Question: I'm trying to set up Sqlalchemy and am running into problems with setting up relationships between tables. Most likely it's misunderstanding on my part.
A table is set up like so. The important line is the one with two asterisks one either side, setting up the relationship to table "jobs."
'''
class Clocktime(Base):
"""Table for clockin/clockout values
ForeignKeys exist for Job and Employee
many to one -> employee
many to one -> job
"""
__tablename__ = "clocktimes"
id = Column(Integer, primary_key=True)
time_in = Column(DateTime)
time_out = Column(DateTime)
employee_id = Column(Integer, ForeignKey('employees.id'))
**job_id = Column(Integer, ForeignKey('jobs.id'))**
# employee = many to one relationship with Employee
# job = many to one relationship with Job
@property
def timeworked(self):
return self.time_out - self.time_in
@property
def __str__(self):
formatter="Employee: {employee.name}, " "Job: {job.abbr}, " "Start: {self.time_in}, " "End: {self.time_out}, " "Hours Worked: {self.timeworked}, " "ID# {self.id}"
return formatter.format(employee=self.employee, job=self.job, self=self)
'''
'''
class Job(Base):
"""Table for jobs
one to many -> clocktimes
note that rate is cents/hr"""
__tablename__ = "jobs"
id = Column(Integer, primary_key=True)
name = Column(String(50))
abbr = Column(String(16))
rate = Column(Integer) # cents/hr
**clocktimes = relationship('Clocktime', backref='job', order_by=id)**
def __str__(self):
formatter = "Name: {name:<50} {abbr:>23}
" "Rate: ${rate:<7.2f}/hr {id:>62}"
return formatter.format(name=self.name,
abbr="Abbr: " + str(self.abbr),
rate=self.rate/100.0,
id="ID# " + str(self.id))
'''
When a user starts a new task, the following code is executed in order to write the relevant data to tables jobs and clocktimes:
'''
new_task_job = [Job(abbr=abbrev, name=project_name, rate=p_rate), Clocktime(time_in=datetime.datetime.now())]
for i in new_task_job:
session.add(i)
session.commit()
start_time = datetime.datetime.now()
status = 1
'''
Then, when the user takes a break...
'''
new_break = Clocktime(time_out=datetime.datetime.now())
session.add(new_break)
session.commit()
'''
If you look in the screenshot, the job_id field isn't being populated. Shouldn't it be populated with the primary key (id) from the jobs table, per
'''
job_id = Column(Integer, ForeignKey('jobs.id'))
'''
or am I missing something? I'm assuming that I'm to write code to do that, but I don't want to break anything that Sqlalchemy is trying to do in the backend. This should be a one job to many clocktimes, since a person can spend several days per task.

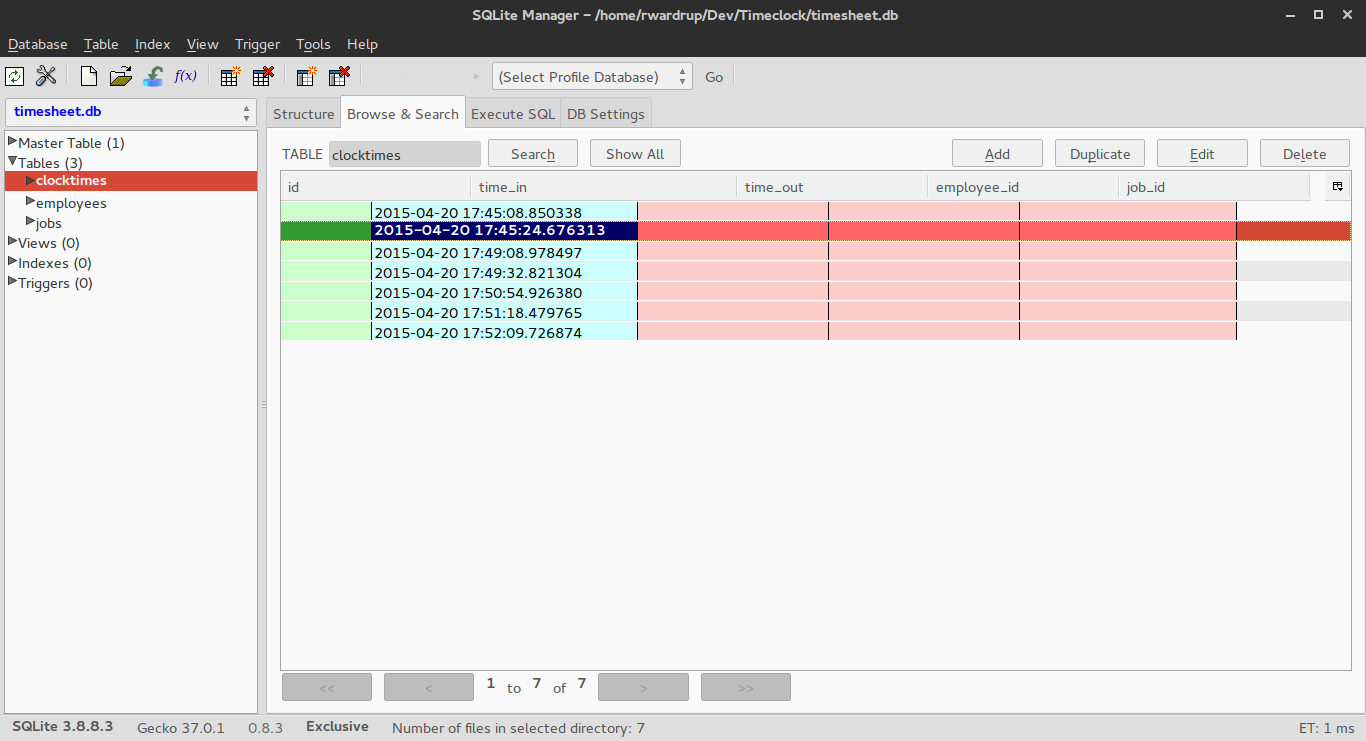
Answer: Checking out the <URL> it
looks like you've set up a collection of 'ClockTime' objects on 'Job' called 'clocktimes' and a '.job' attribute on 'ClockTime' that will refer to the parent 'Job' object.
The expected behaviour is,
'''
c1 = ClockTime()
j1 = Job()
>>> j1.clocktimes
[]
>>> print c1.job
None
'''
When you populate 'j1.clocktimes' with an object, you should also see 'c1.job' get a non 'None' value.
'''
j1.clocktimes.append(c1)
>>> j1.clocktimes
[an instance of 'ClockTime']
>>> c1.job
[an instance of 'Job']
'''
Do you find that behaviour? I don't see in your code where you populate 'clocktimes' so the population of 'job' is never triggered.
I think you are expecting the addition of 'ForeignKey' to the column definition to do something it doesn't do. The 'ForeignKey' constraint you put on 'job_id' simply means that it is constrained to be among the values that exist in the 'id' column of the Jobs table. Check <URL> for more details